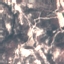
Land use / land cover: HerbaceousVegetation